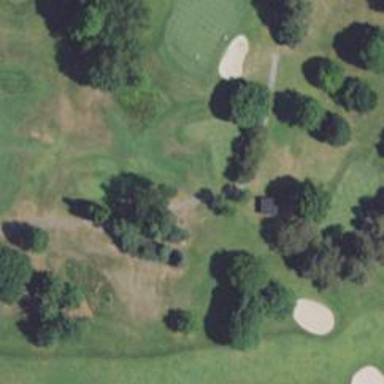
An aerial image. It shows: Service road designated as golf cart path.